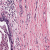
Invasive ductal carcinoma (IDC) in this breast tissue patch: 0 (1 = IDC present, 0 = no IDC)